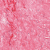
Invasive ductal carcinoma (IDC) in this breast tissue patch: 0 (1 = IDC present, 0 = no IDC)